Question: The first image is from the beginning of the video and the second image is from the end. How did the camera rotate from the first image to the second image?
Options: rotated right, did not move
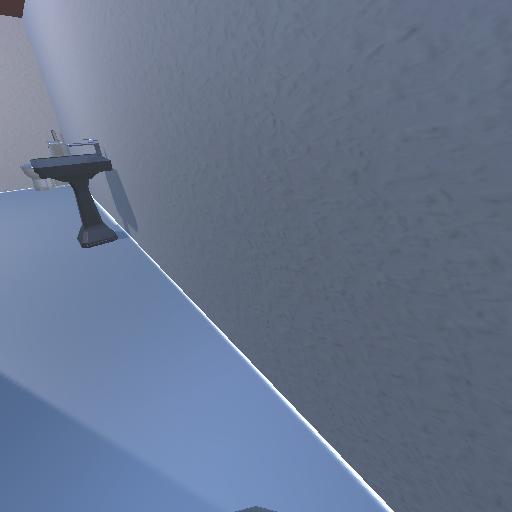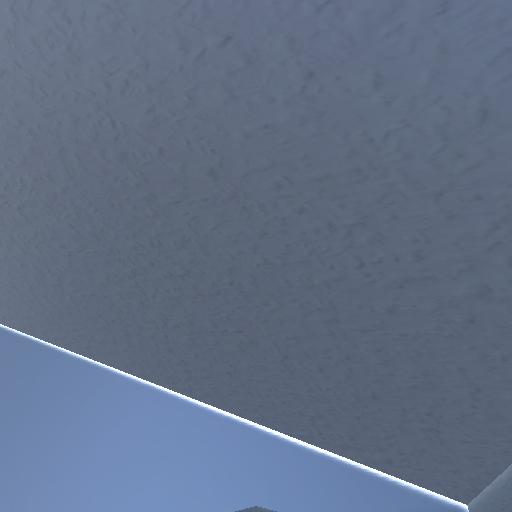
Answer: rotated right